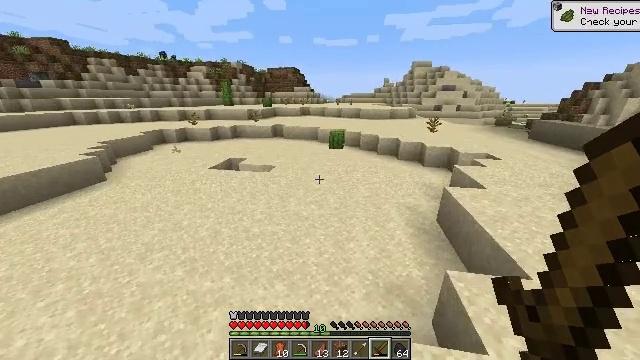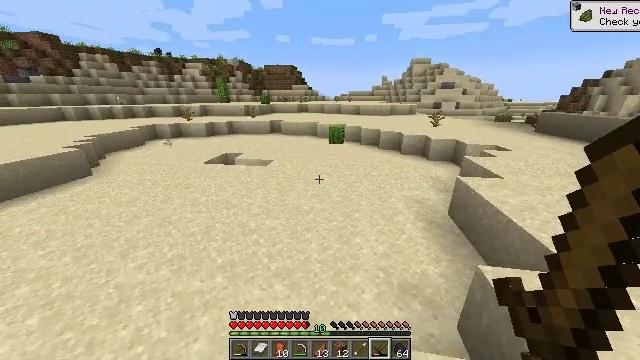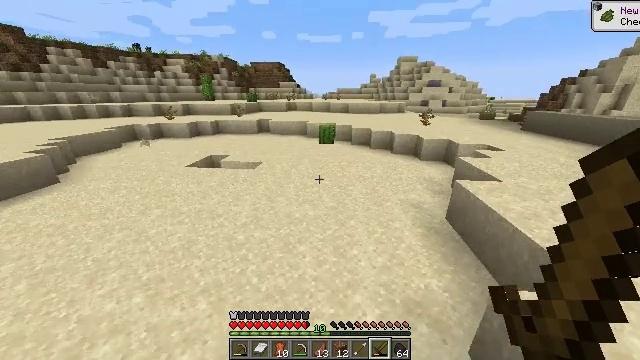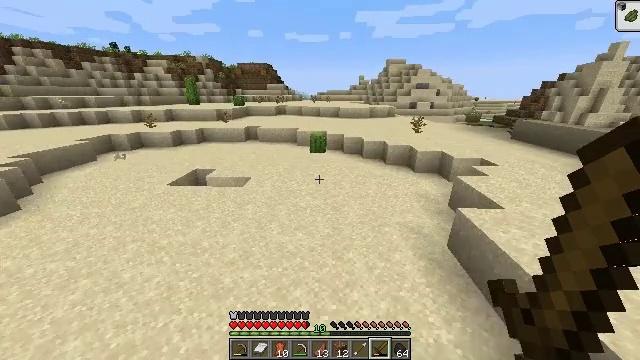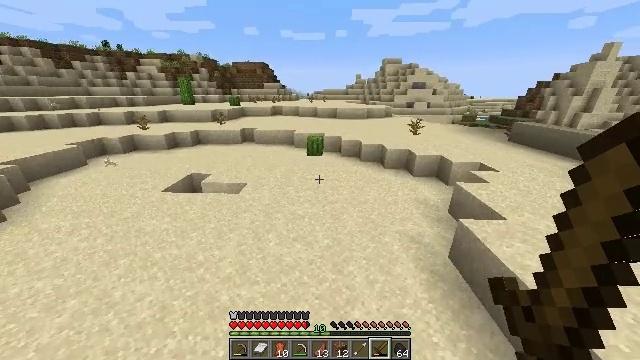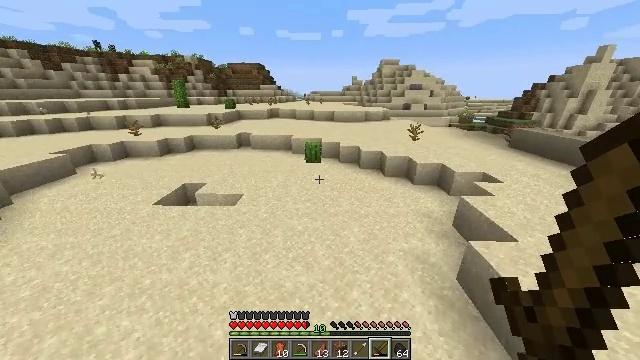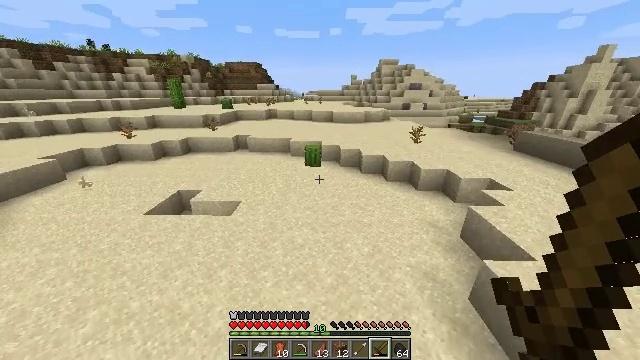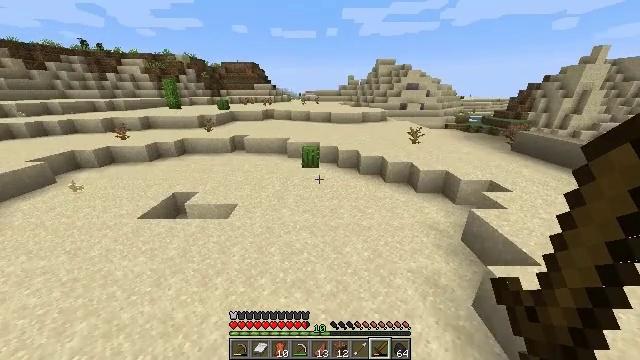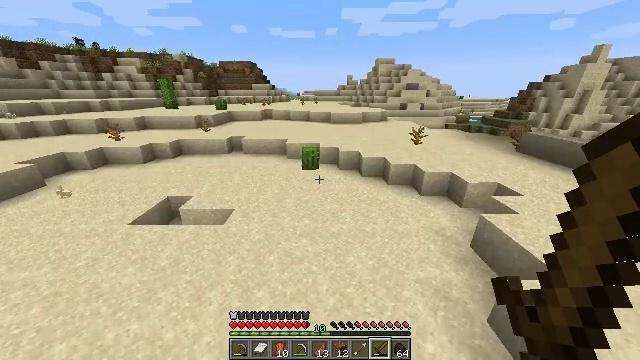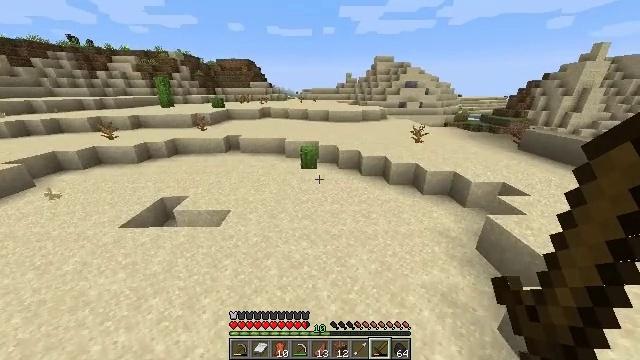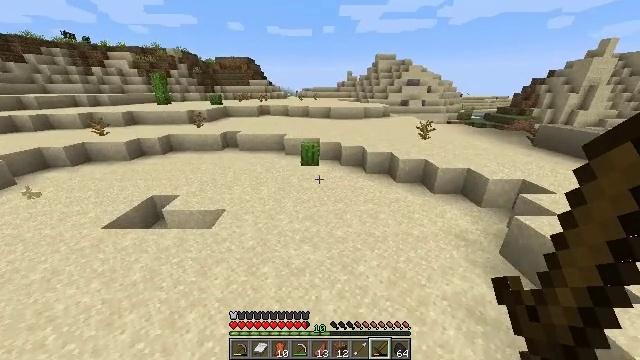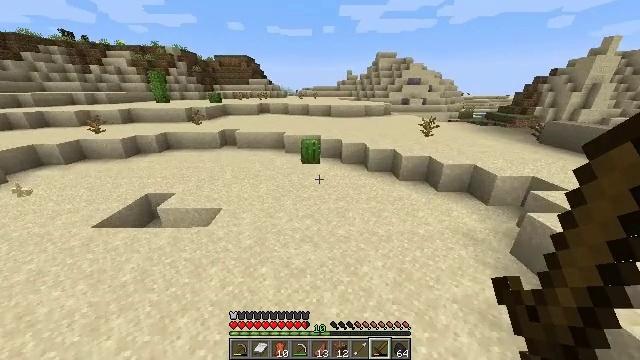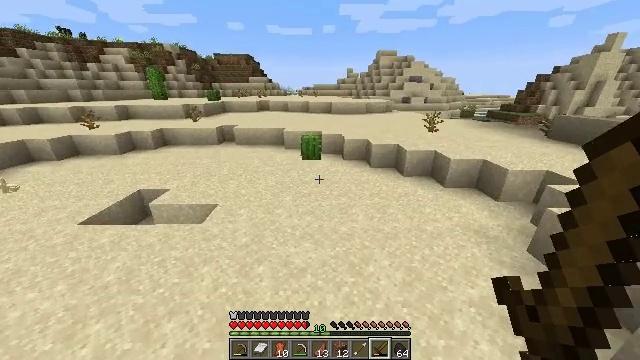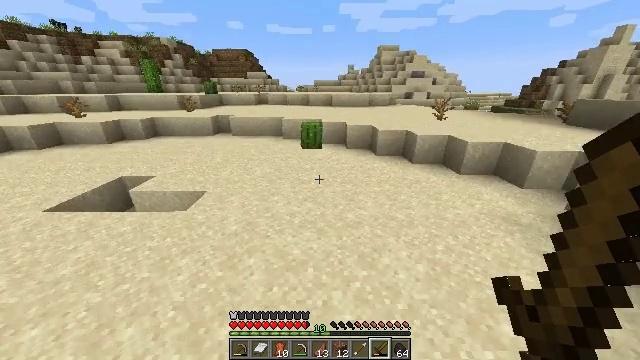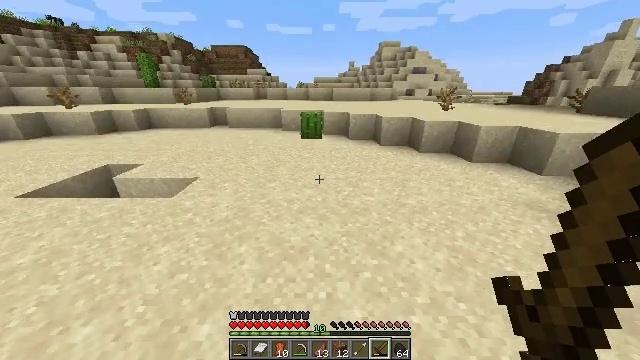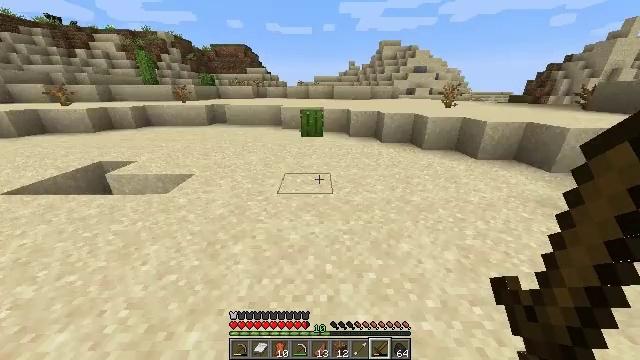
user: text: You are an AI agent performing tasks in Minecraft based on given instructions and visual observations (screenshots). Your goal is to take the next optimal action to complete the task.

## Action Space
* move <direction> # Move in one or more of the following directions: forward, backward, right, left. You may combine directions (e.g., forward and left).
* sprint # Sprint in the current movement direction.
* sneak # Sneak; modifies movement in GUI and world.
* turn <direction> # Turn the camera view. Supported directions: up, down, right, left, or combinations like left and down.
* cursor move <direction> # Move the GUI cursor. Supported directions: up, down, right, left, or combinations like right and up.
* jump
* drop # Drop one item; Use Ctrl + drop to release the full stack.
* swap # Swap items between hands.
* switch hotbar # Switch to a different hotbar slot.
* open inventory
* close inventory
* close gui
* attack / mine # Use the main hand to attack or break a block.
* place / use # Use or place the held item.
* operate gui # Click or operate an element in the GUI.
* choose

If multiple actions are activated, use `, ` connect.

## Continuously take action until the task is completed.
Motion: motion action
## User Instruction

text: Get cactus from the sandy areas.
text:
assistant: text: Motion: move forward, jump
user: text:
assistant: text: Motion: move forward, sprint, turn right, jump
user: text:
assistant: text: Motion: move forward, sprint, turn right, jump
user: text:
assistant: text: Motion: move forward, sprint, jump
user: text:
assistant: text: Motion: move forward, jump
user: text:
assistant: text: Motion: move forward, jump
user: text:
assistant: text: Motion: move forward, jump
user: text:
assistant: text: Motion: move forward, jump
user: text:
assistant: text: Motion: move forward, jump
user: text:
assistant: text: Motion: move forward, jump
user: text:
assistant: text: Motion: move forward, jump
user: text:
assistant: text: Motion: move forward, jump
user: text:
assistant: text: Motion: move forward, jump
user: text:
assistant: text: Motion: move forward, jump
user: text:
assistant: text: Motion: move forward, jump
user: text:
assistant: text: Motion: move forward, sprint, jump
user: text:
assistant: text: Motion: move forward, sprint, jump
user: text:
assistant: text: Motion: move forward, sprint, jump
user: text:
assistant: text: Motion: move forward, sprint, jump
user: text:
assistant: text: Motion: move forward, jump
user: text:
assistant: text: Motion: move forward, jump
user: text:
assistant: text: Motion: move forward
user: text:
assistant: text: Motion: move forward
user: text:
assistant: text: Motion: move forward
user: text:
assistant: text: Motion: move forward
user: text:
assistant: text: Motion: move forward
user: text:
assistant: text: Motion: move forward
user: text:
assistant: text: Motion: move forward
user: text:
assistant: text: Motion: move forward
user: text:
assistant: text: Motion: move forward, attack / mine